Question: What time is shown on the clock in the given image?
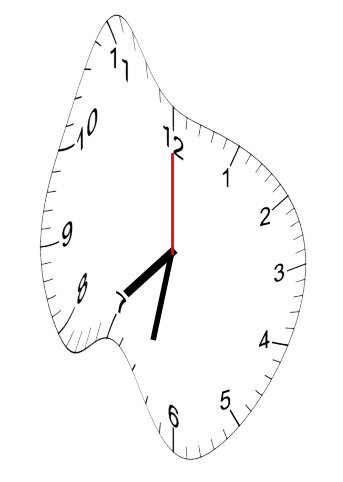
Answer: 07:32:00